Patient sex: M
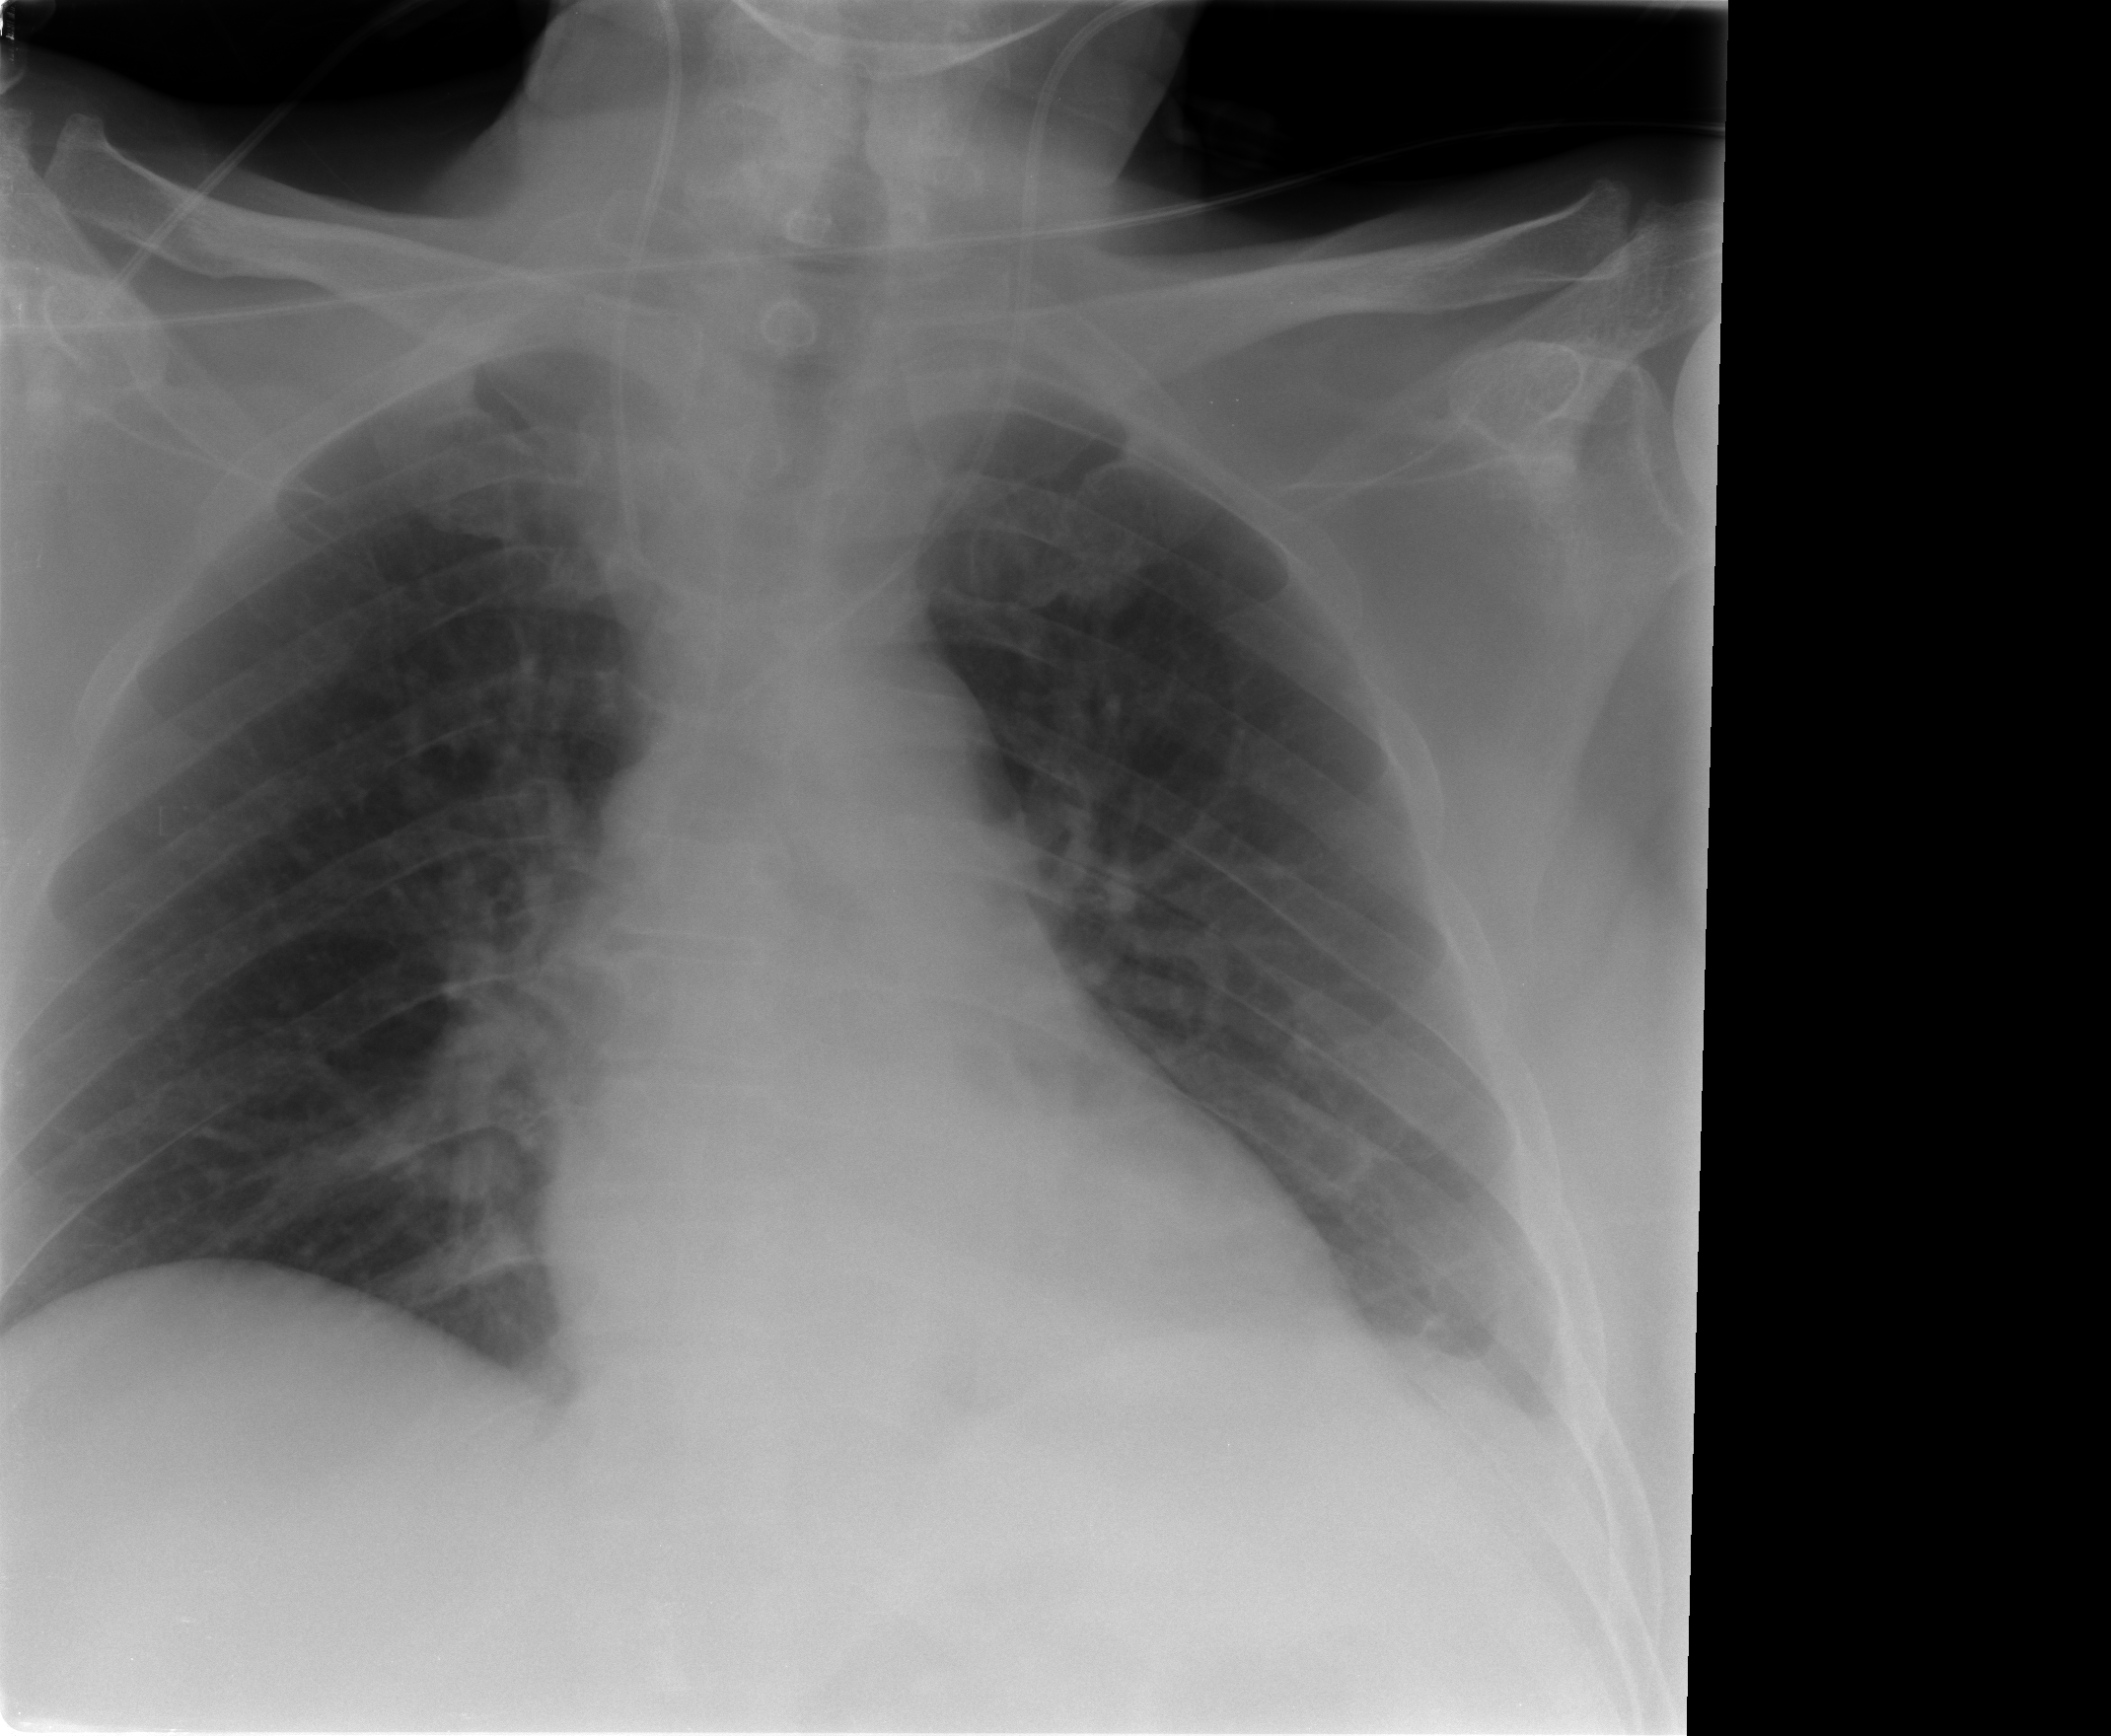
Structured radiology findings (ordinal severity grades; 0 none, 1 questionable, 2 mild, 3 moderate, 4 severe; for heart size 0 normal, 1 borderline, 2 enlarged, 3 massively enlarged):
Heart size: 0
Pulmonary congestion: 0
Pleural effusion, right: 0
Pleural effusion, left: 2
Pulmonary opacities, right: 0
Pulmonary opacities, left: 0
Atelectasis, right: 0
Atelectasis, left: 2